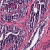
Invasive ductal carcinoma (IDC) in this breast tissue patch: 0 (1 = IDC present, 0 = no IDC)